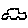
Label: car